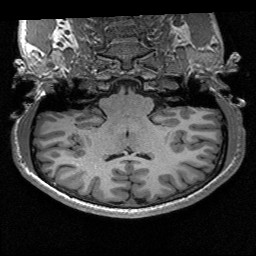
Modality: T1w
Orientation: sagittal
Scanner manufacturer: siemens
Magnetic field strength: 3 T
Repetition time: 2.53 s
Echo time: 0.00267 s